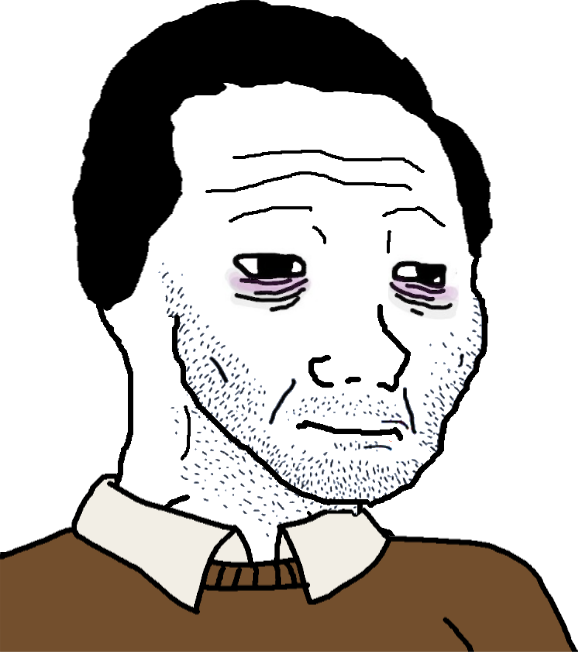
Label: 5_Doomer